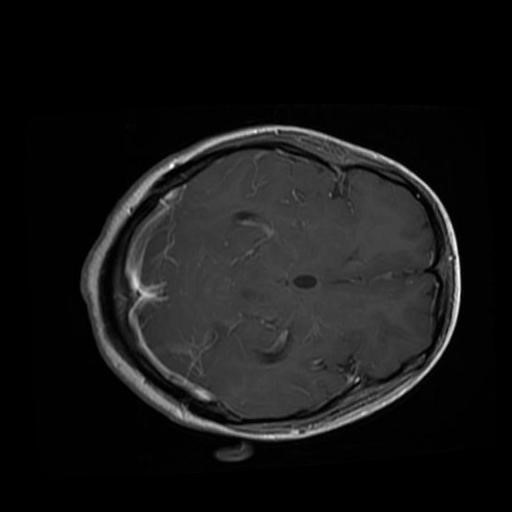
Label: brain_glioma